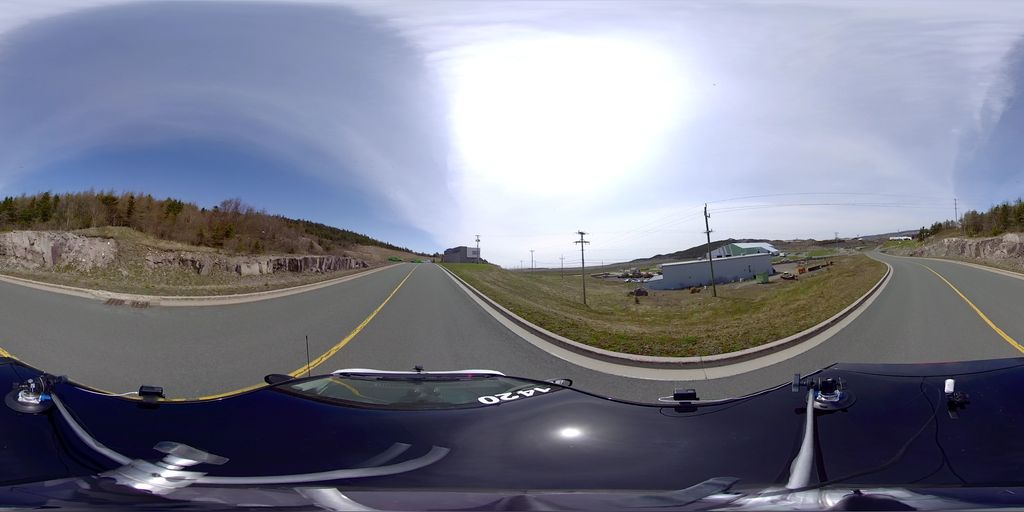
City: st_johns